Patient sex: M
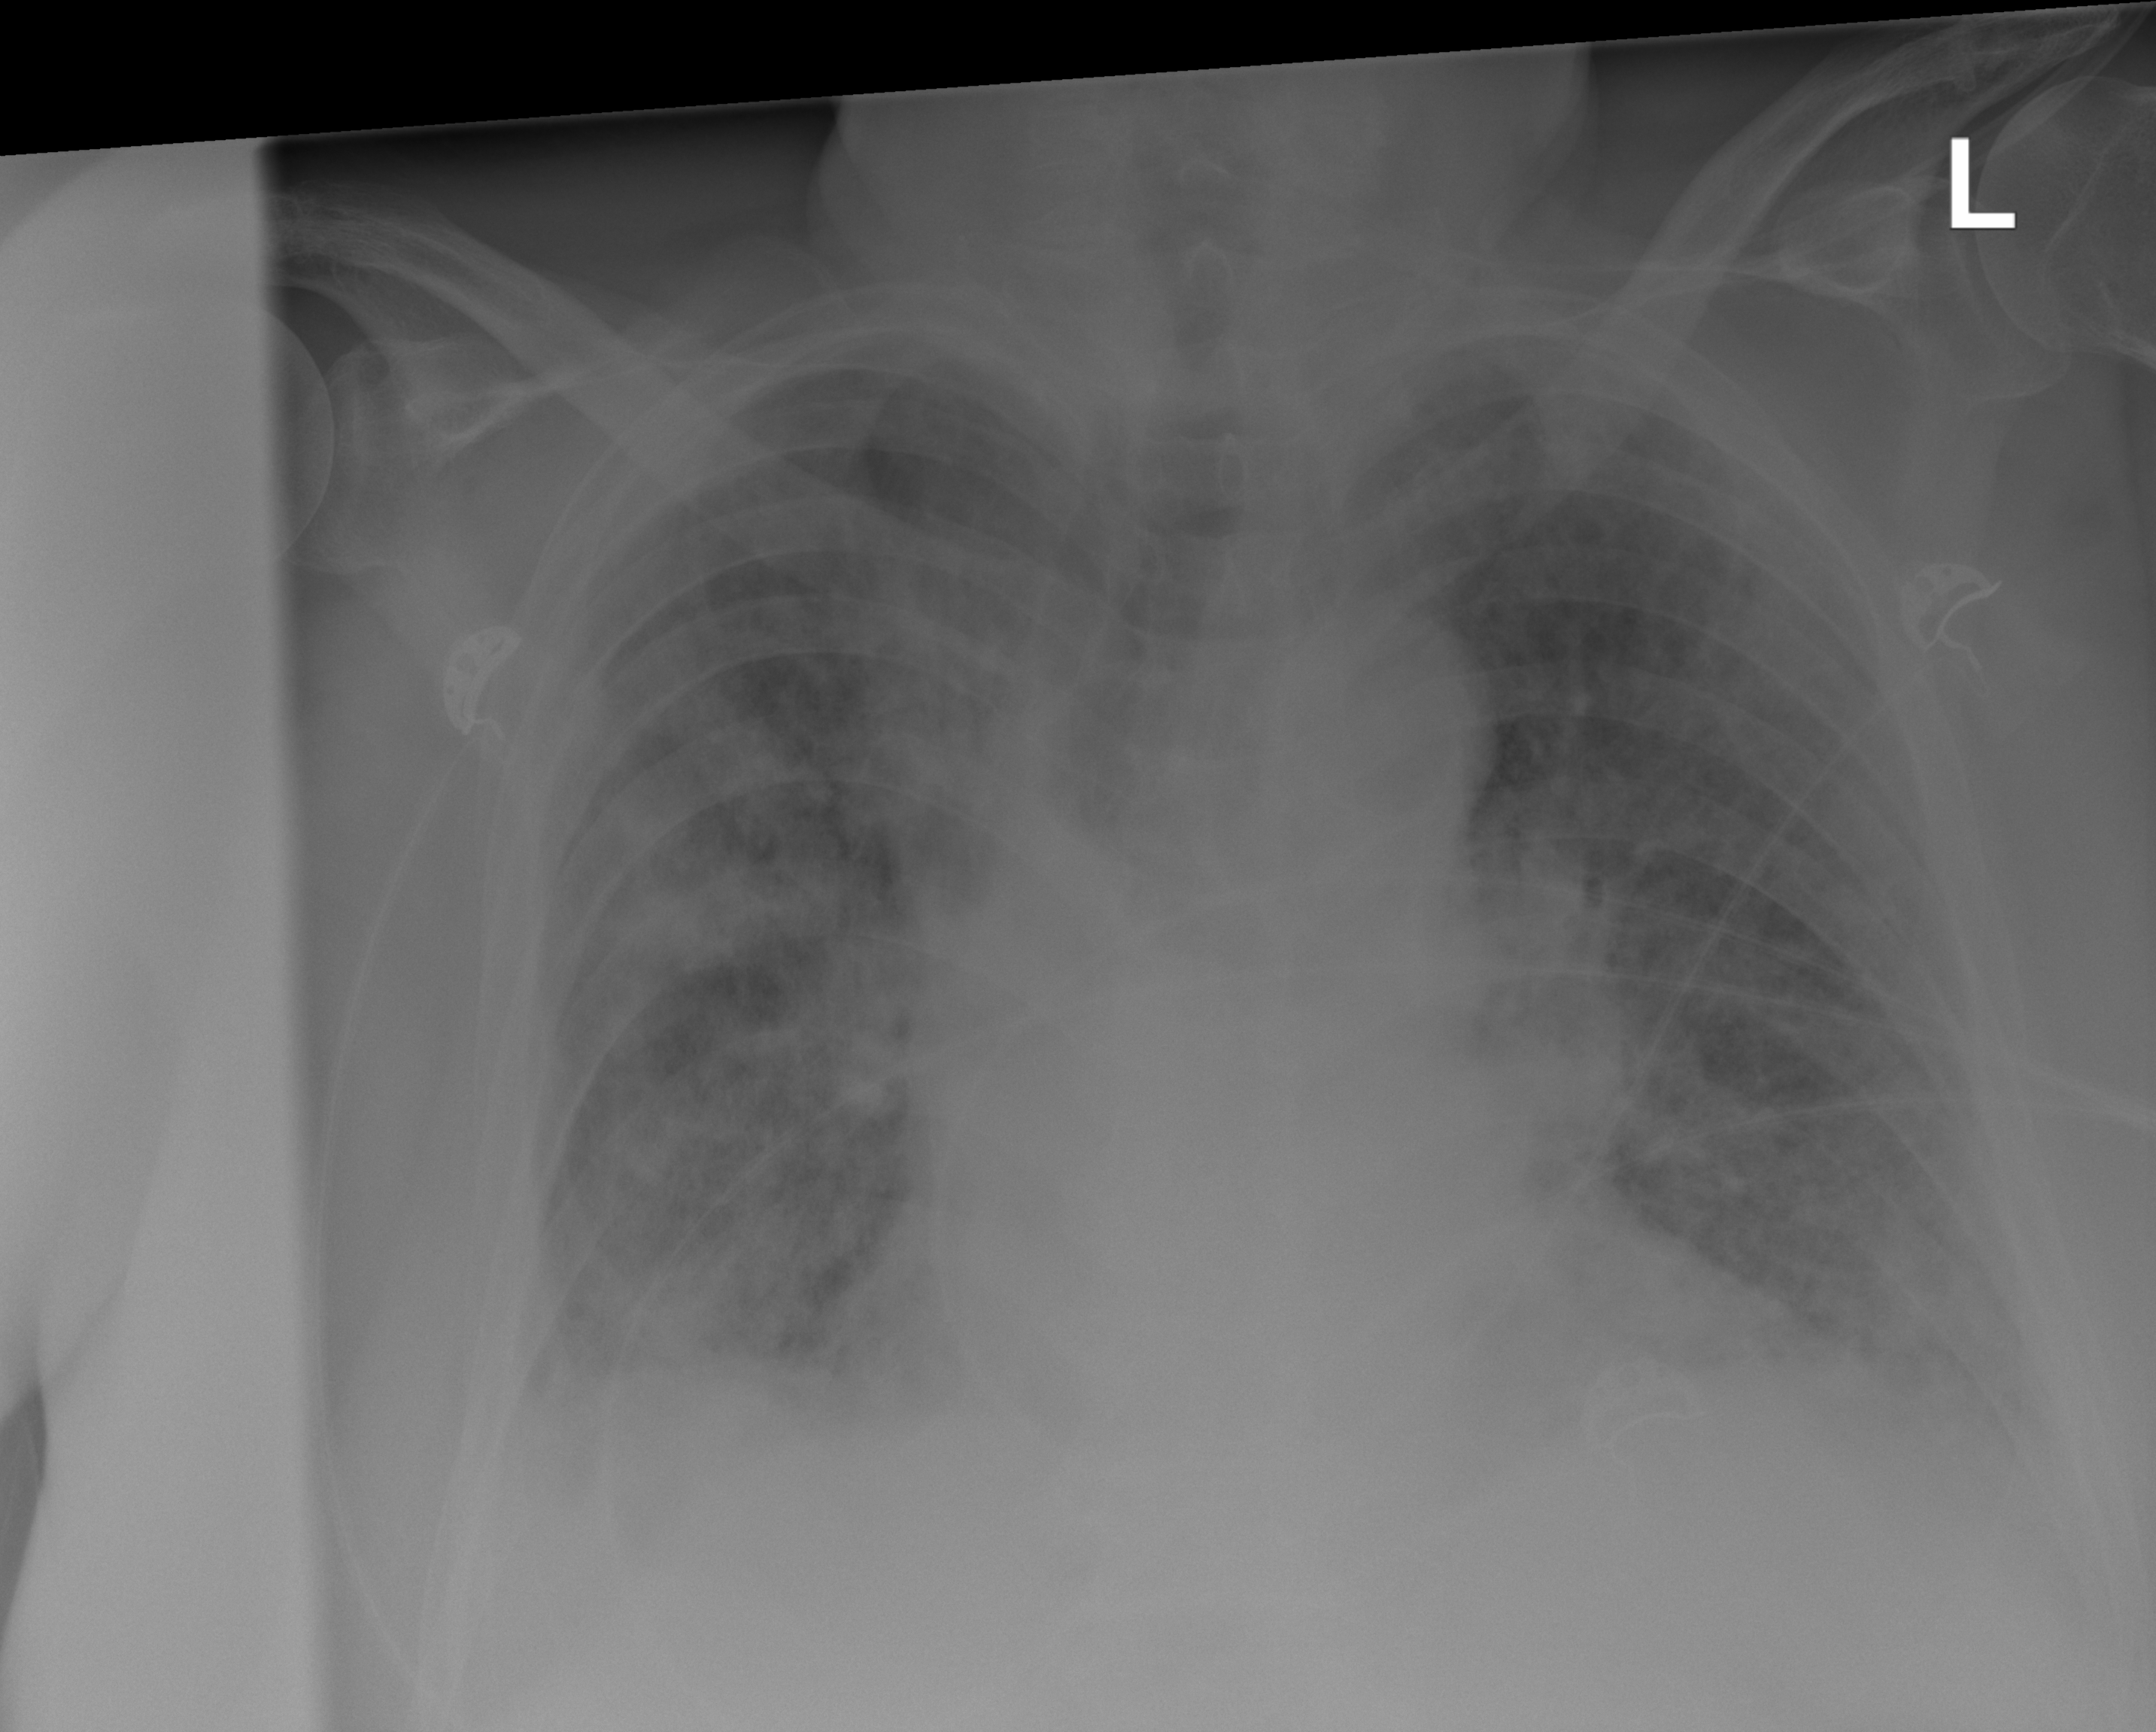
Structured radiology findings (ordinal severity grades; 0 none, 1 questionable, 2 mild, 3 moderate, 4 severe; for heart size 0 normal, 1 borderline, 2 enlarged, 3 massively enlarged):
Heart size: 2
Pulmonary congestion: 2
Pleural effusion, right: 2
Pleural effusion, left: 2
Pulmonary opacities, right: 3
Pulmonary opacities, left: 3
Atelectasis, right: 2
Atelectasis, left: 2